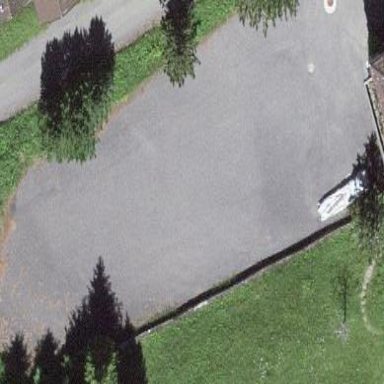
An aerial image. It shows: Parking area.